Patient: sex M, age 61
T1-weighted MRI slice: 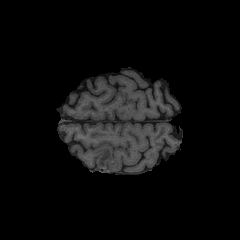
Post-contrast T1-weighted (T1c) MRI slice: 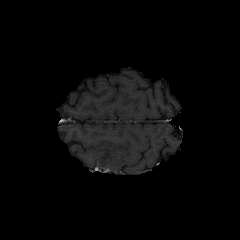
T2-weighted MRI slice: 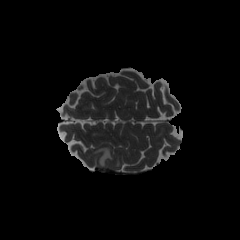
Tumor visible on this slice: yes
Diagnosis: Glioblastoma, IDH-wildtype
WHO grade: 4